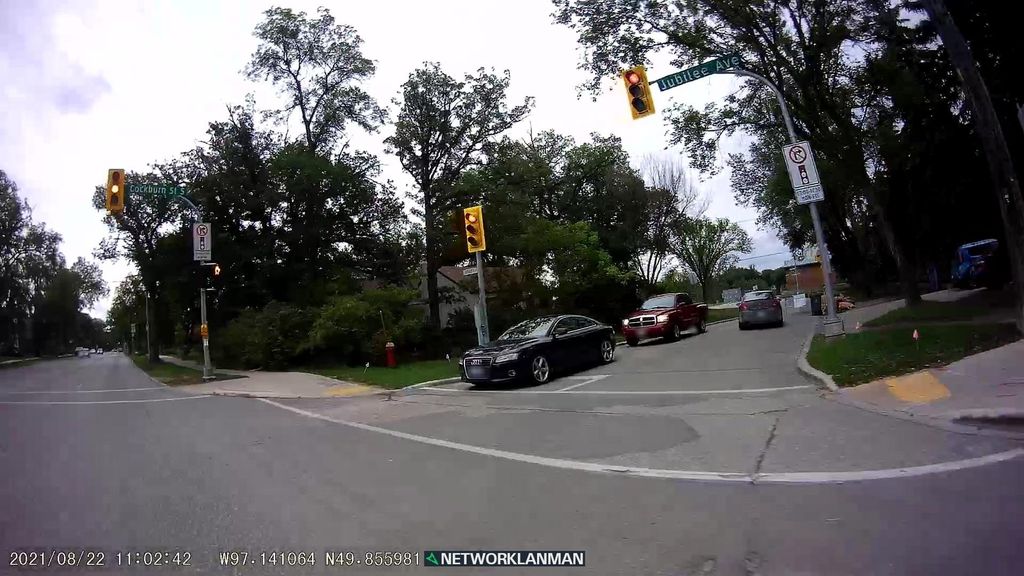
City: winnipeg